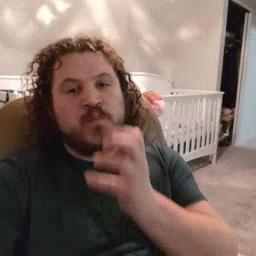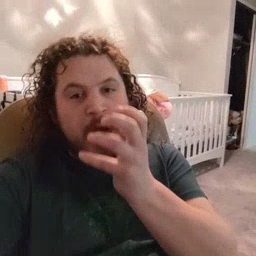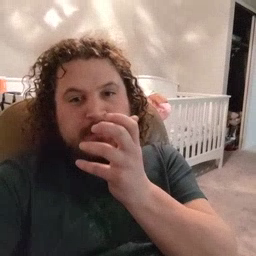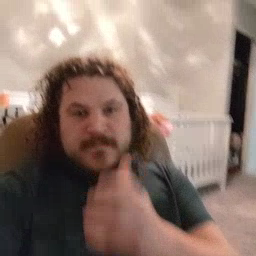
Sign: grass